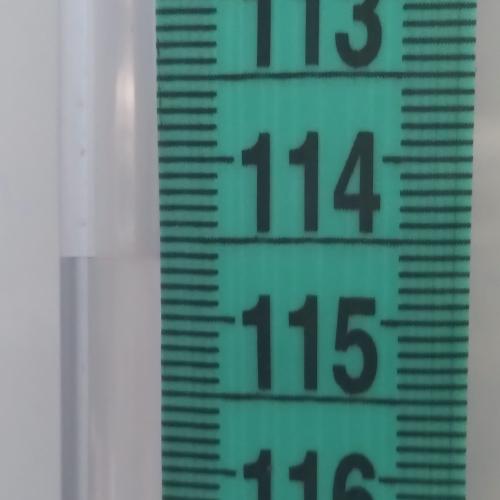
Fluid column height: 114.6 cm